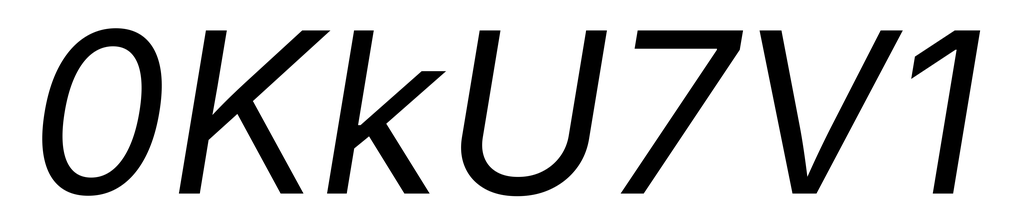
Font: Inter-Italic_Italic